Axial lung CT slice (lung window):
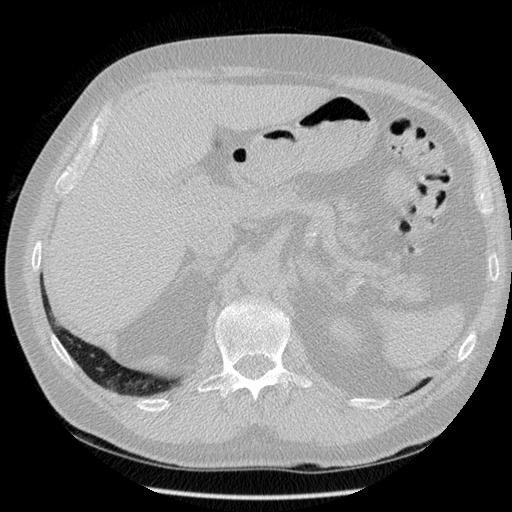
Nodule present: no